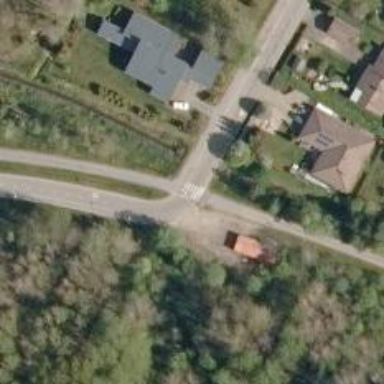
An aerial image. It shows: Uncontrolled crossing.